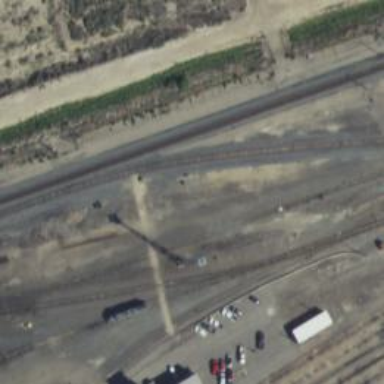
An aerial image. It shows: Abandoned railway.